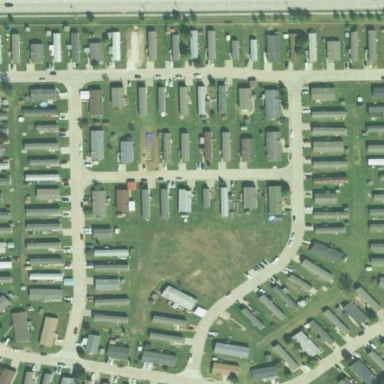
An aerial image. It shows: Trailer park.